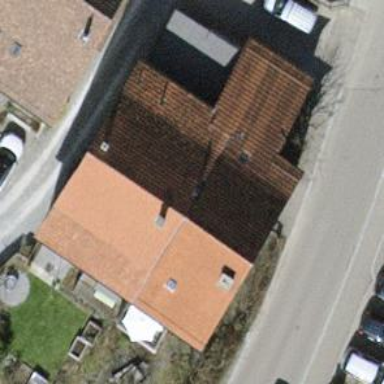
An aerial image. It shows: Semidetached house with gabled roof.